【题型】填空题　【知识点】平面几何　【难度】easy
已知：如图, $AB // CD$, $BE$ 平分 $\angle ABC$, 点 $E$ 为 $AD$ 中点, 如果 $AB = 3$, $BC = 7$, 那么 $CD = $ \_\_\_\_\_\_。

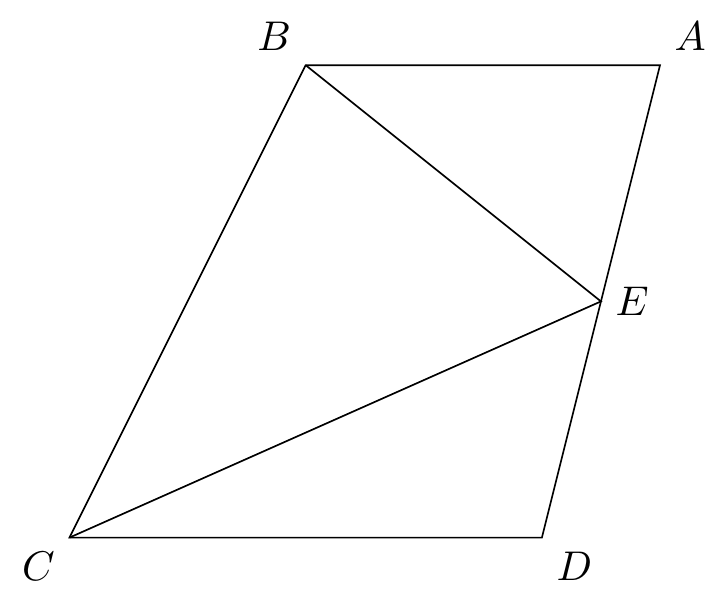
【解答】
解：如图, 延长 $CD$、$BE$ 交于点 $F$,

$\because$ $AB // CD$,

$\therefore$ $\angle BAE = \angle ADF$, $\angle ABE = \angle EFD$,

$\because$ 点 $E$ 为 $AD$ 中点,

$\therefore$ $AE = DE$,

$\because$ $\angle BEA = \angle FED$,

$\therefore$ $\triangle ABE \cong \triangle DFE$(ASA),

$\therefore$ $AB = DF$,

$\because$ $BE$ 平分 $\angle ABC$,

$\therefore$ $\angle ABE = \angle CBE$,

$\therefore$ $\angle CBE = \angle F$,

$\therefore$ $BC = FC = CD + DF = CD + AB$,

$\therefore$ $CD = BC - AB$,

$\because$ $AB = 3$, $BC = 7$,

$\therefore$ $CD = 7 - 3 = 4$。

故答案为：4。
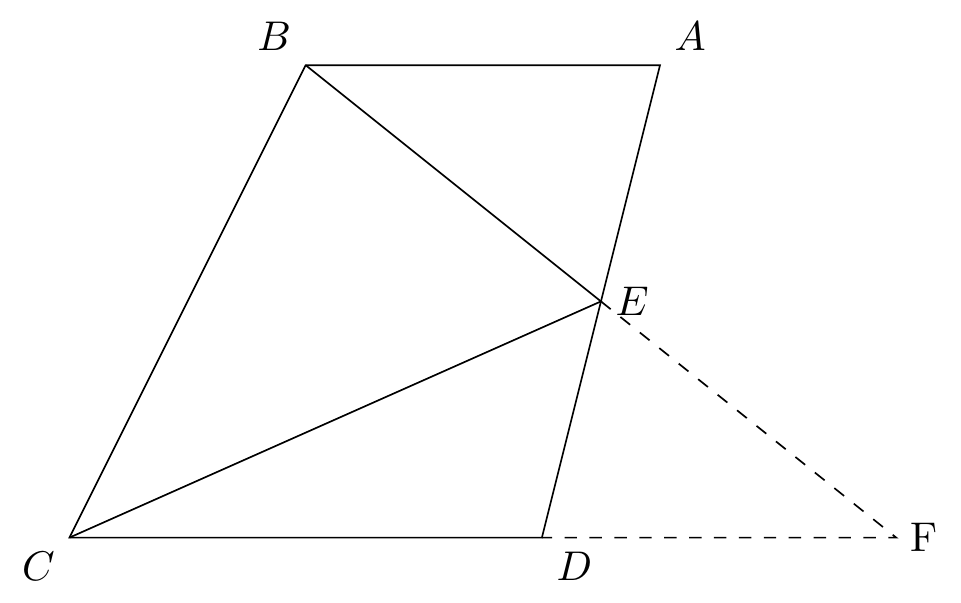